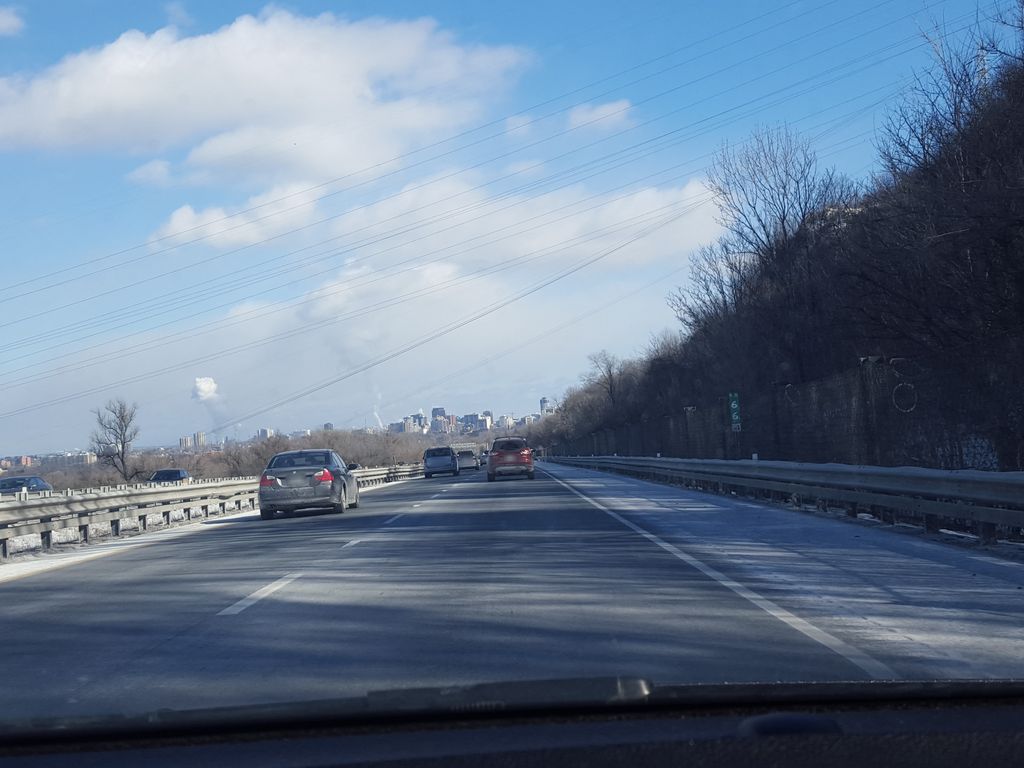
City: hamilton